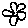
Label: flower